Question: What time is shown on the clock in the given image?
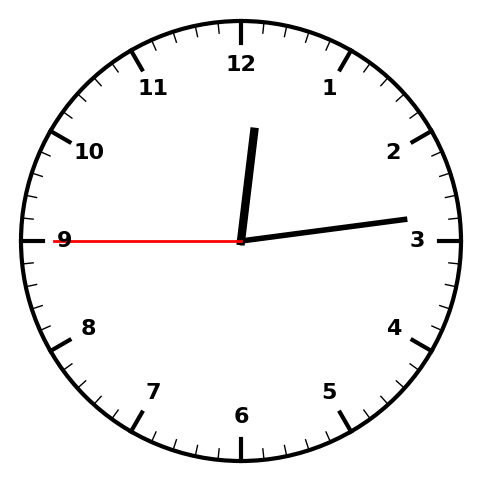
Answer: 12:13:45